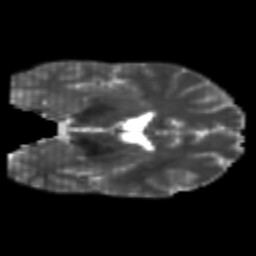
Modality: T2w
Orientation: coronal
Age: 24
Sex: male
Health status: healthy
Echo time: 0.074 s